Field crop: maize
Growth stage: 2
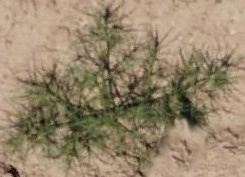
Species: salsola